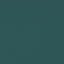
Label: SeaLake